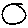
Label: circle